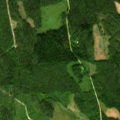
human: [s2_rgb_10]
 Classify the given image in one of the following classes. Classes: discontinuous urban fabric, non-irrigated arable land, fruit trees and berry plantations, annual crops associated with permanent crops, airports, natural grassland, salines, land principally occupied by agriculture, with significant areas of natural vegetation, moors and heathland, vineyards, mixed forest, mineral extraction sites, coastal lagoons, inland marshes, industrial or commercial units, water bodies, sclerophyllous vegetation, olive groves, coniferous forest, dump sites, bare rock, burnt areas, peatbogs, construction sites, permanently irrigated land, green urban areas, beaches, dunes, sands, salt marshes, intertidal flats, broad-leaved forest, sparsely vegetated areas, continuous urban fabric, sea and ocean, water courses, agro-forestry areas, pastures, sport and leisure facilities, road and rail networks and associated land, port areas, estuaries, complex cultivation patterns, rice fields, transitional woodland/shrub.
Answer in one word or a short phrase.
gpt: coniferous forest, mixed forest